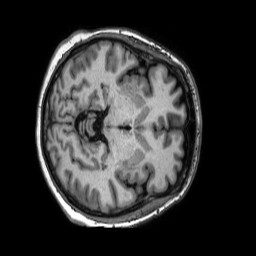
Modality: T1w
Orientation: axial
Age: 58
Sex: female
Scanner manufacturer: philips
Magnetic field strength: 1.5 T
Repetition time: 0.007205 s
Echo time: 0.003289 s